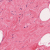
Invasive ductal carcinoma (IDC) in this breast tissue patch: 0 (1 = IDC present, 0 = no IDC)